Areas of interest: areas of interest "Yi Xian Cheng Qiao Nursing Home (Hamiru Road Branch)"
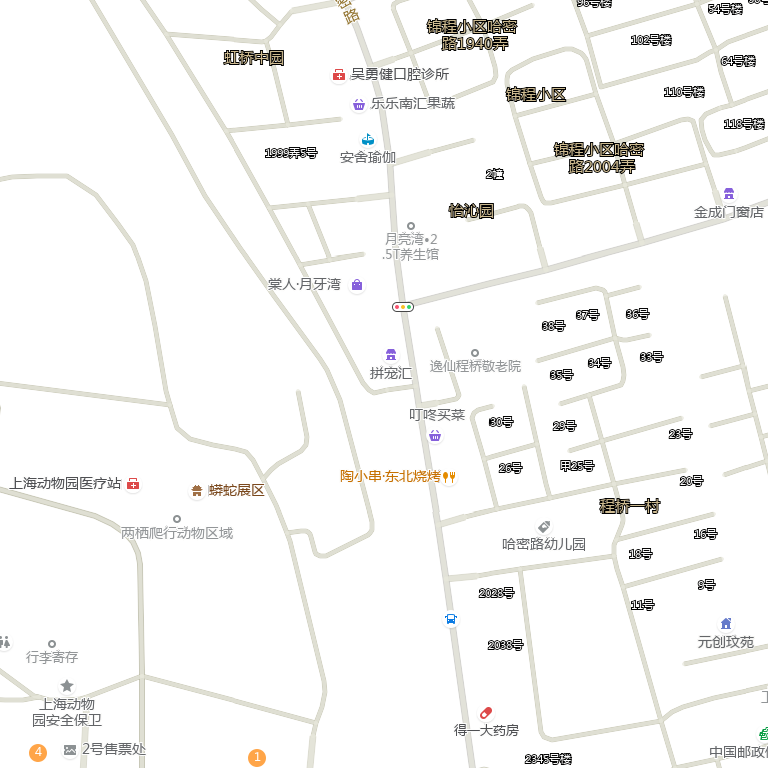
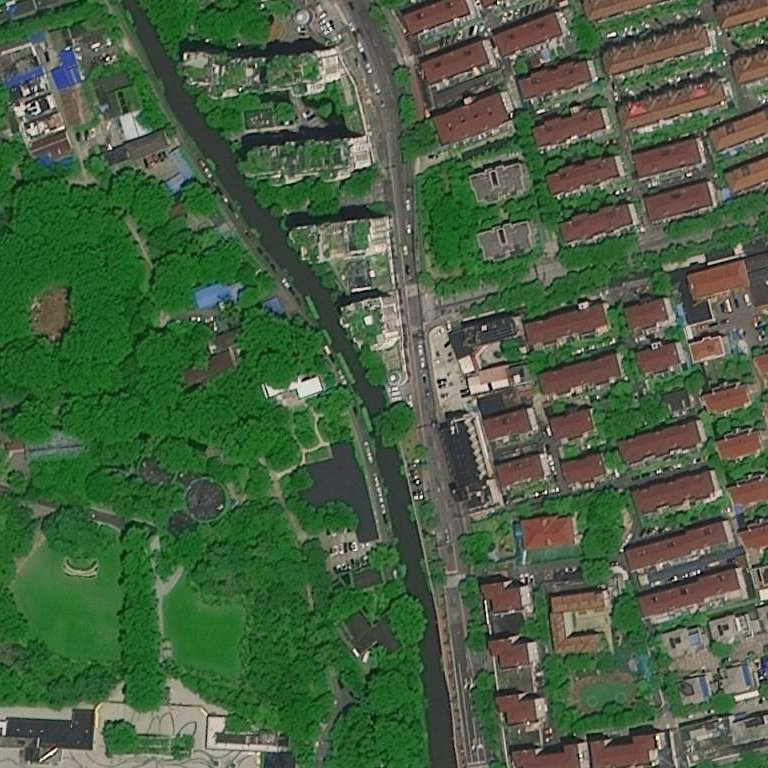